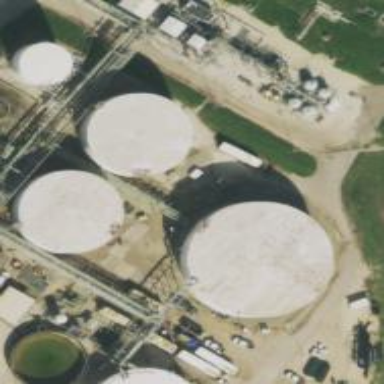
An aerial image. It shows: Storage tank created as man-made structure.